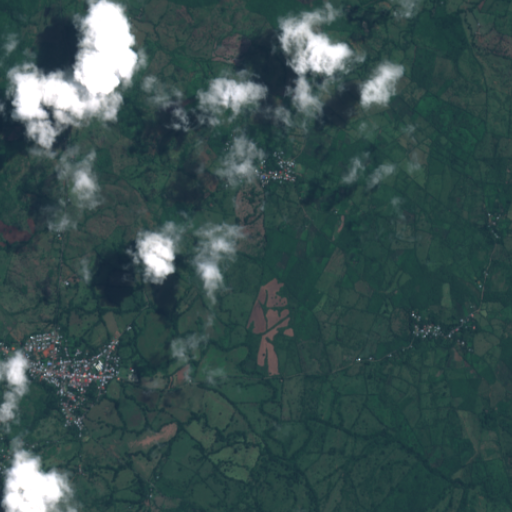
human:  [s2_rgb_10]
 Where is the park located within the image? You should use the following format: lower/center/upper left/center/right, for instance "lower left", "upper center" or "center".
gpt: The park is located in the lower left of the image.
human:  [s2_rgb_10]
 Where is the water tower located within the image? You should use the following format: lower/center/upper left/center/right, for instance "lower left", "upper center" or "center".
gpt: The water tower is located in the lower left of the image.
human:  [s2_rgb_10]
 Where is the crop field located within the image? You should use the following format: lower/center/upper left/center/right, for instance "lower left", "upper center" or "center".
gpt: There is no crop field in the image.